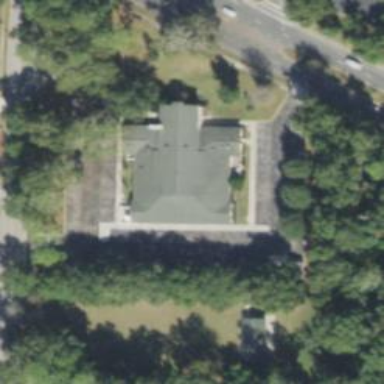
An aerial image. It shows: Beautiful church building.